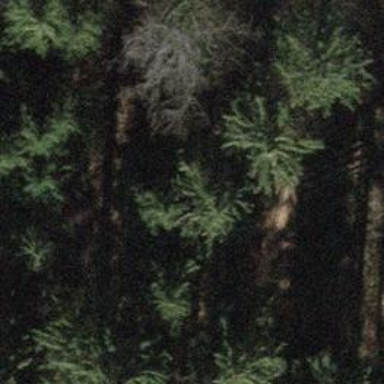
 suitable for forestry vehicles. The track is classified as grade3."